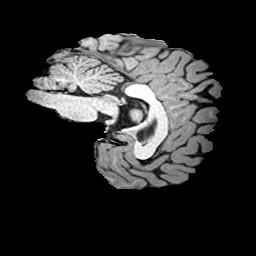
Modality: T1w
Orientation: sagittal
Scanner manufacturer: siemens
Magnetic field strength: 3 T
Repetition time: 2 s
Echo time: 0.0024 s